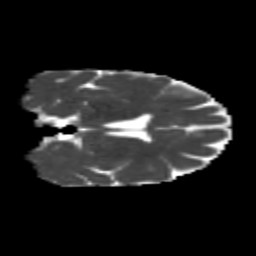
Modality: MD
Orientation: coronal
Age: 40
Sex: female
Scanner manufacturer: siemens
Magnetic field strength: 3 T
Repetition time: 1.8 s
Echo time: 0.07 s